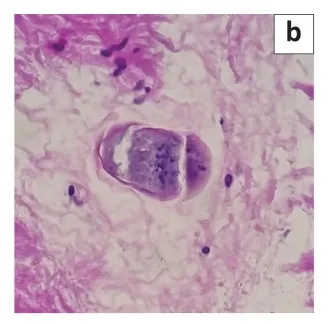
Viable ova, 400 x magnification.
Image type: pathology (pas)